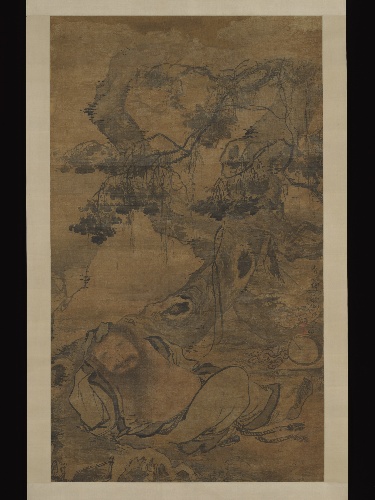
Title: 明  陳子和 古木酒仙圖 軸|Drunken recluse beneath an old tree
Artist: Chen Zihe
Artist bio: Chinese, active early 16th century
Date: early 16th century
Object type: Hanging scroll
Classification: Paintings
Medium: Hanging scroll; ink on silk
Culture: China
Period: Ming dynasty (1368–1644)
Dimensions: Image: 69 in. × 40 1/4 in. (175.3 × 102.2 cm)
Overall with mounting: 9 ft. 9 in. × 47 3/8 in. (297.2 × 120.3 cm)
Overall with knobs: 9 ft. 9 in. × 52 in. (297.2 × 132.1 cm)
Department: Asian Art
Credit line: Ex coll.: C. C. Wang Family, Gift of Oscar L. Tang Family, 2005
Accession year: 2005
Repository: Metropolitan Museum of Art, New York, NY
Tags: Trees|Drunkenness|Men